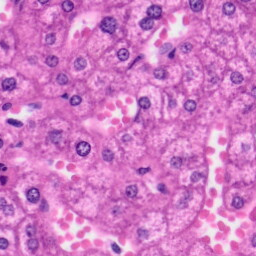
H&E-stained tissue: Liver